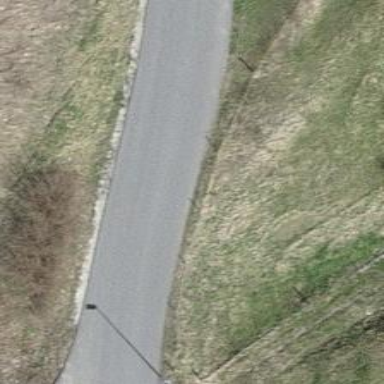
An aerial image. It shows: Paved residential road.